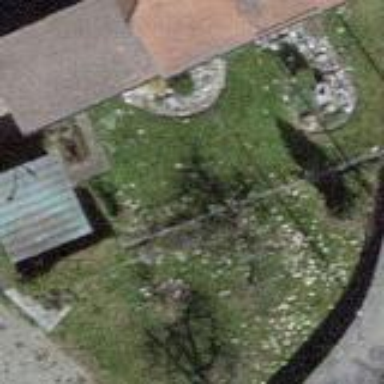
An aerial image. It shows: Garden that is leisure land.